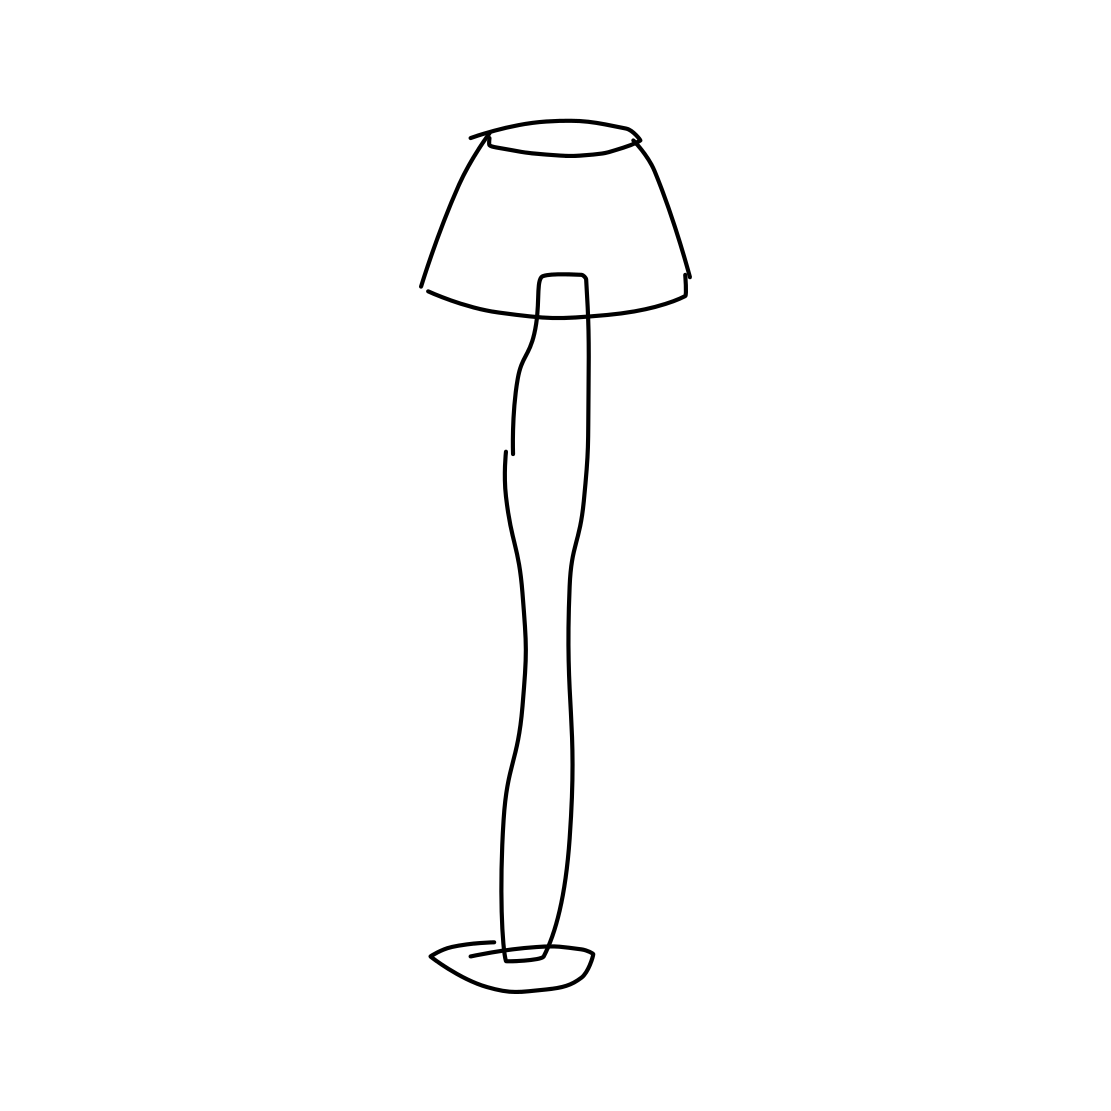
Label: floor lamp